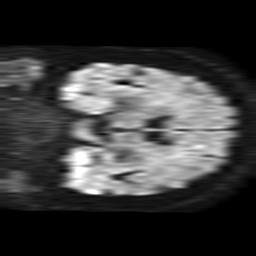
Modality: TRACE
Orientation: coronal
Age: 55
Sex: female
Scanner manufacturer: philips
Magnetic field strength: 1.5 T
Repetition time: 3.685 s
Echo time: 0.09755 s